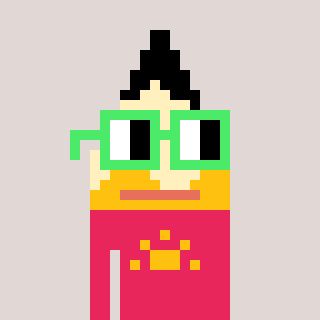
a pixel art character with square light green glasses, a pencil-shaped head and a redpinkish-colored body on a warm background